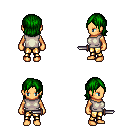
a pixel art fantasy rpg character, female body template, human, tanned skin, white sleeveless shirt, gold greaves, green long bangs hairstyle, dagger, four views (front, back, left, right), 2x2 character sprite sheet, small pixel art, hard edges, no anti-aliasing